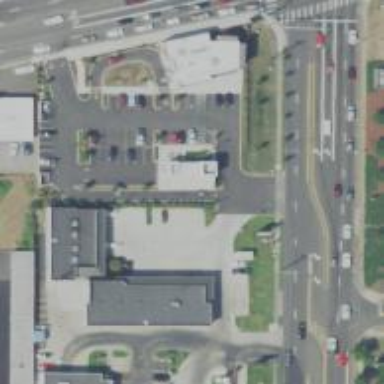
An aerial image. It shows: Retail area.